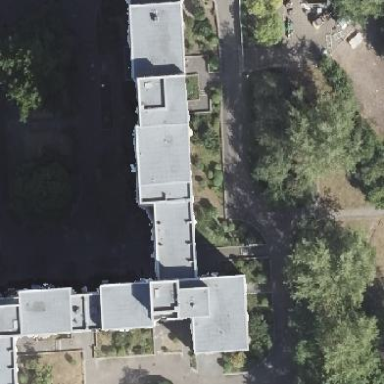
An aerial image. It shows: Flat-roofed apartment building with white exterior.